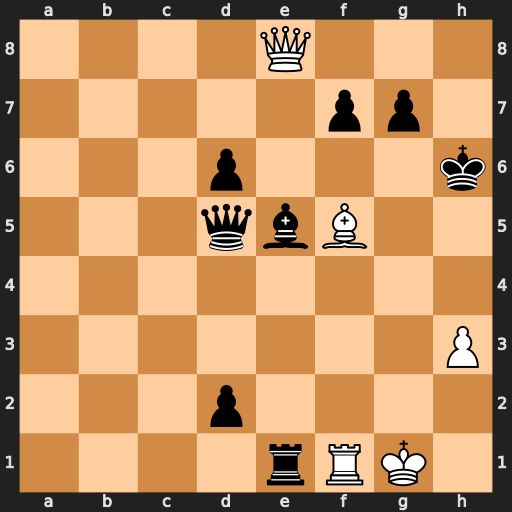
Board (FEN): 4Q3/5pp1/3p3k/3qbB2/8/7P/3p4/4rRK1
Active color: w
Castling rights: -
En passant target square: -
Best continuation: Qh8+ Kg5 h4+ Kf6 Qd8#